Question: I mean these <URL> ; I want to imitate a real form but im not sure how to go about this.. I know it's not possible with normal html and might require some javascript/jquery; An example of this form online is also appreciated!

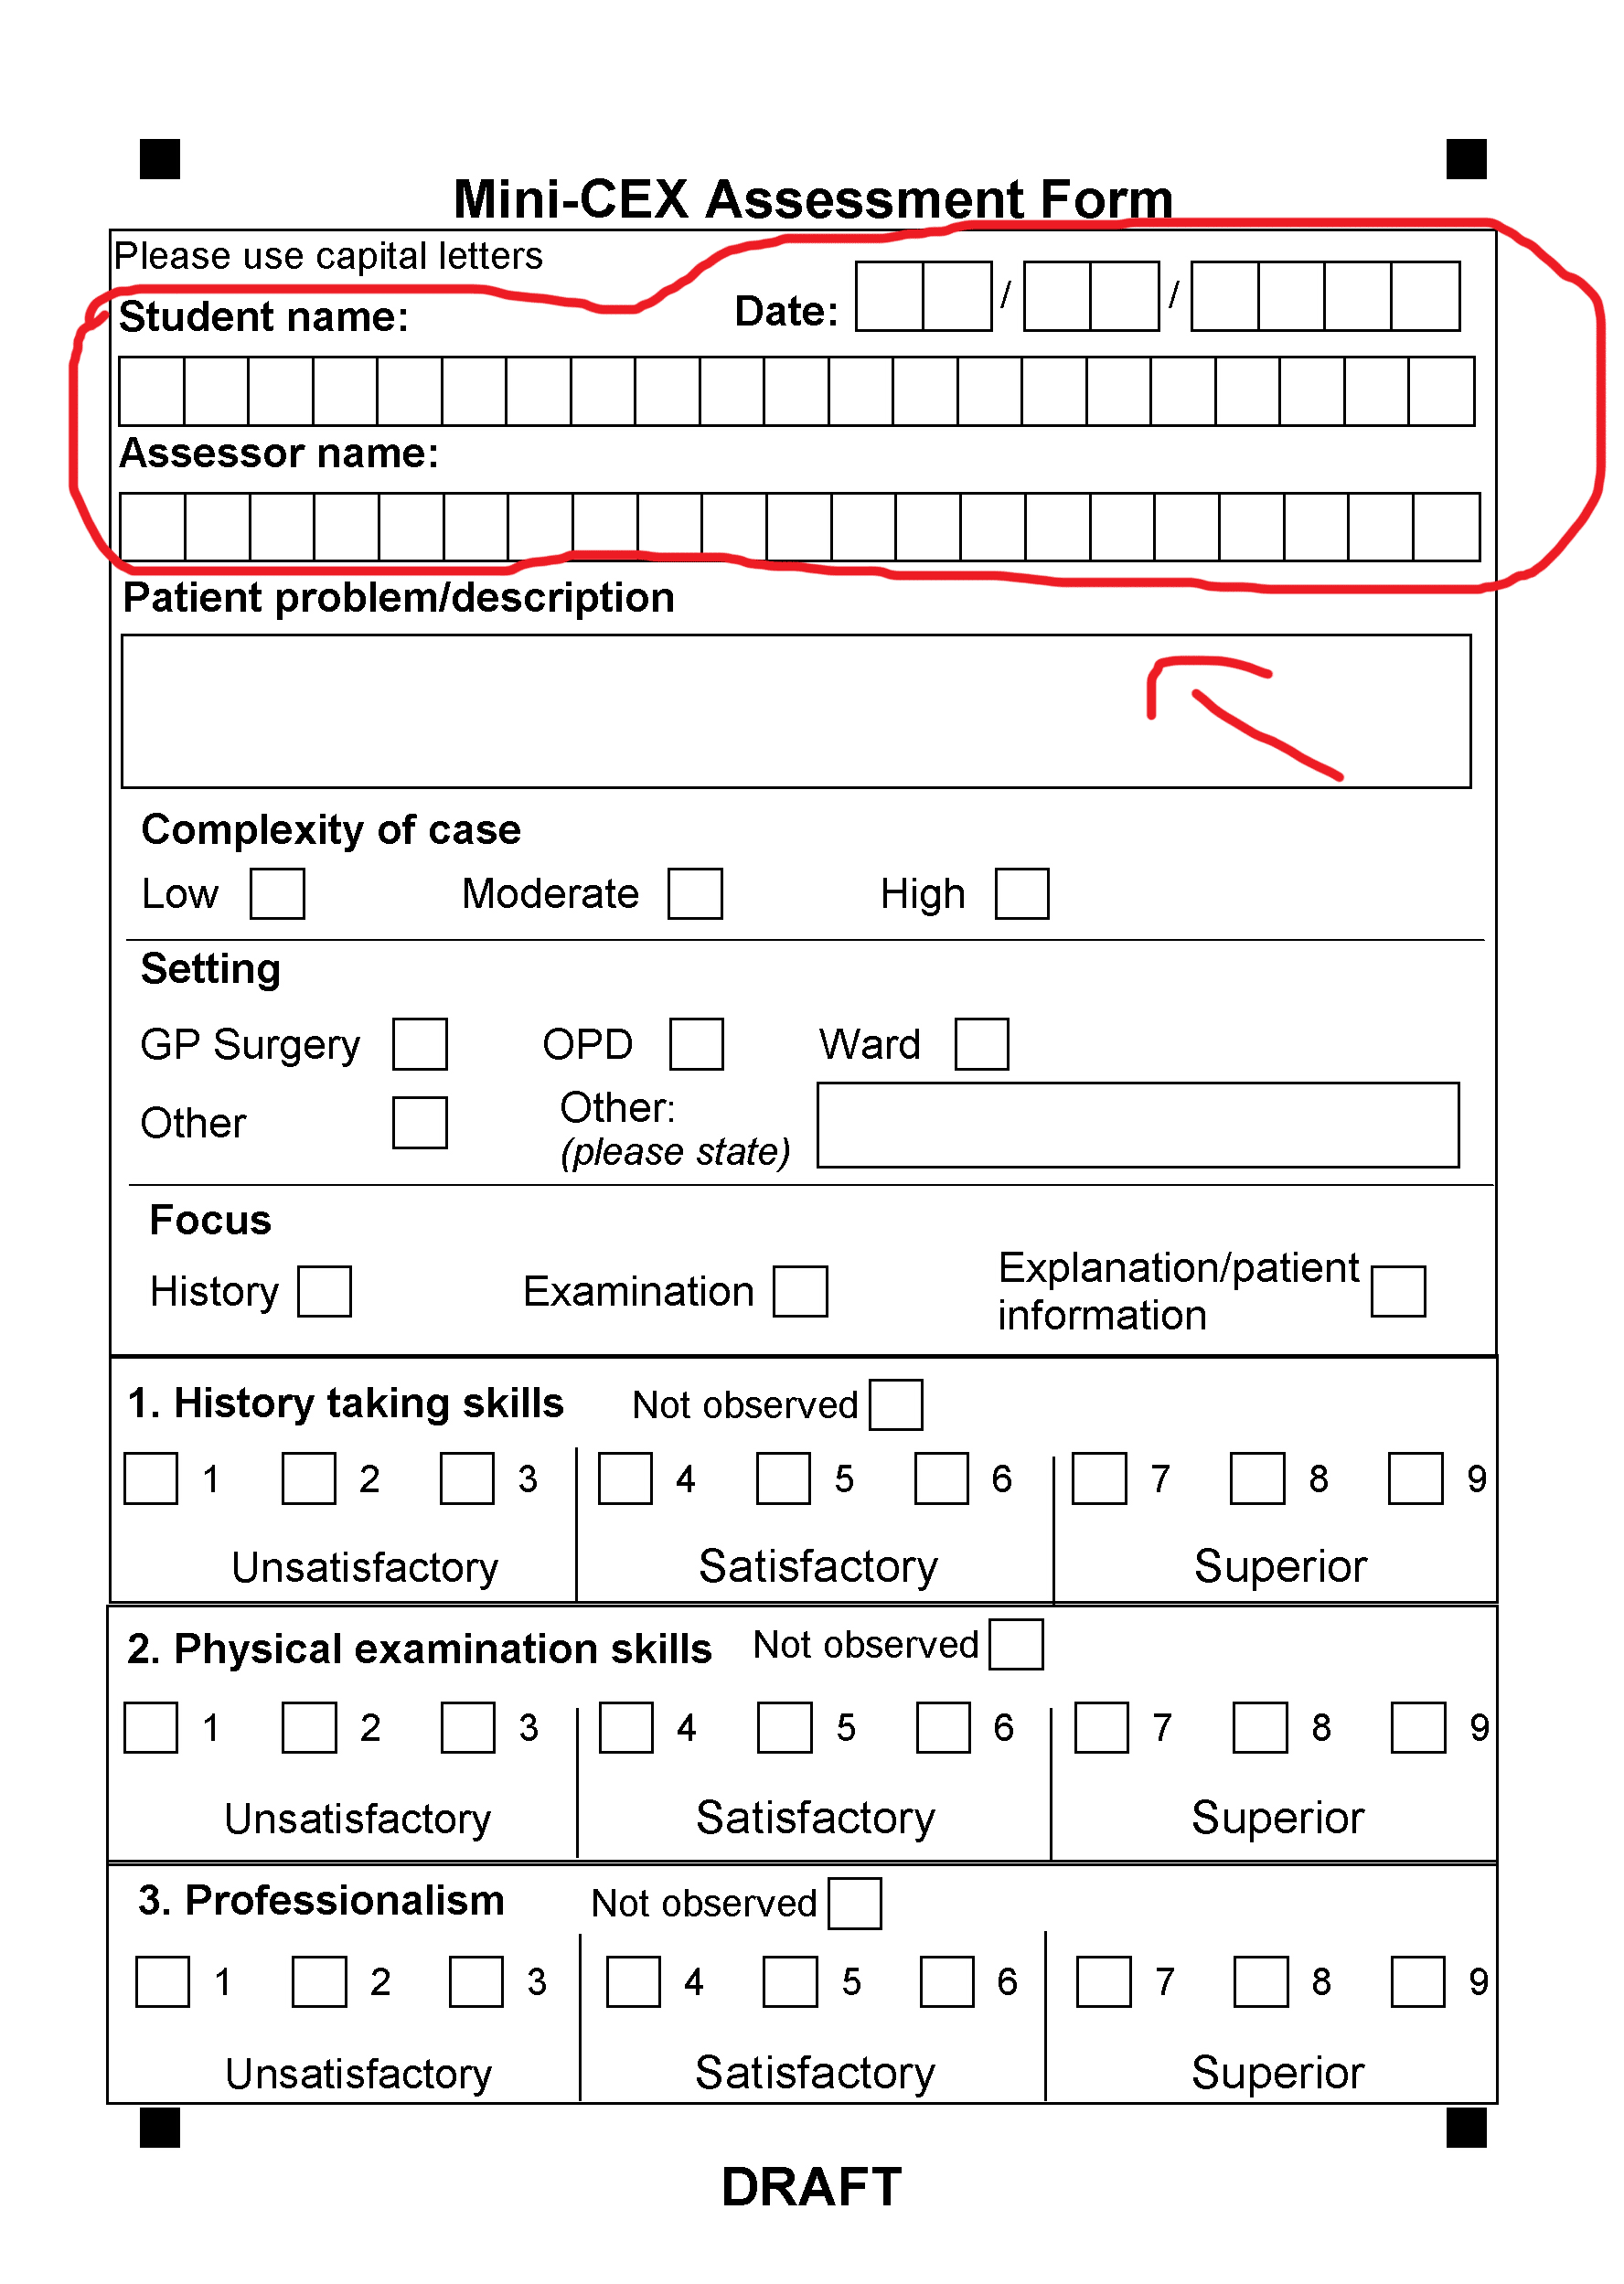
Answer: I dont think you need any js for this. You only need:
- - - -
See this CSS applied to an input field:
'''
#text{
background-image: url("square.gif");
width: 195px;
height: 18px;
background-size: 20px;
border: none;
font-family: monospace;
font-size: 13px;
padding-left: 5px;
letter-spacing: 12px;
}
'''
an example here:
<URL>